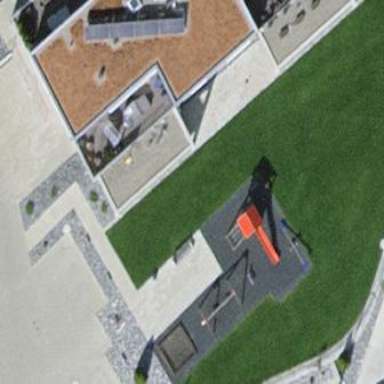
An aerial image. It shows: Playground area for leisure land.